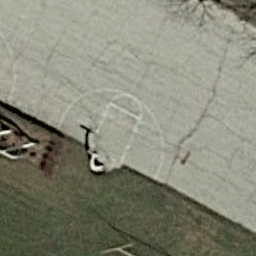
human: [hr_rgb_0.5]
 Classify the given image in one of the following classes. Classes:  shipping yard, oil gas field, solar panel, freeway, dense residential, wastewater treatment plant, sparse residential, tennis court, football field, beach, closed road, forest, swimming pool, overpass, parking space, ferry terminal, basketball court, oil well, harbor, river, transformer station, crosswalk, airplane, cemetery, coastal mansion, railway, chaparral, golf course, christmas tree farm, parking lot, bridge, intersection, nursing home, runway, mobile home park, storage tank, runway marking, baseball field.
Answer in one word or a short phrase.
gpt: basketball court